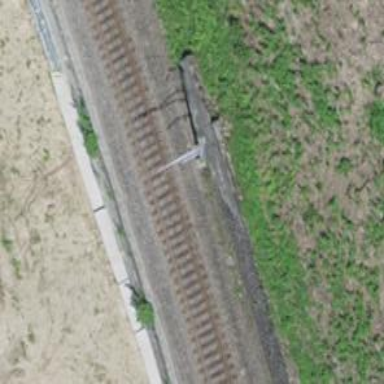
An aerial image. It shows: Single-track electrified railway with contact line.